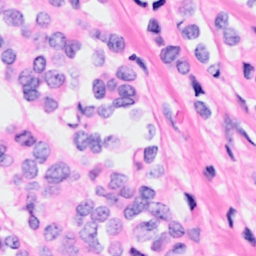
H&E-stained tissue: Breast